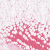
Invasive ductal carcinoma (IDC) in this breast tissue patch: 0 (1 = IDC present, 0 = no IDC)